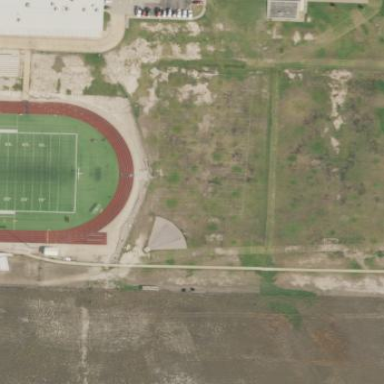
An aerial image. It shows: American football pitch for leisure and sport activities.